Question: Is it possible to change the style of an 'asp:linkbutton' to make it exactly resemble an 'asp:button'?
i.e.

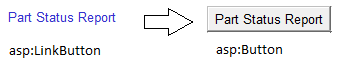
Answer: An asp:LinkButton is rendered as a simple HTML A tag, so you could easily style it into whatever you wanted using CSS.
See this for more info:
<URL>